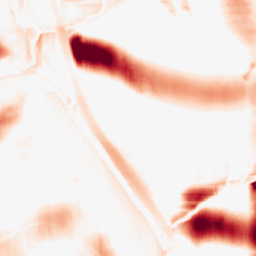
Category: morphological
Decomposition family: morphological_square
Decomposition parameters: operation: opening
size: 50
Upsampling method: bilinear
Upsampling parameters: scale: 8
Upsampling scale: 8